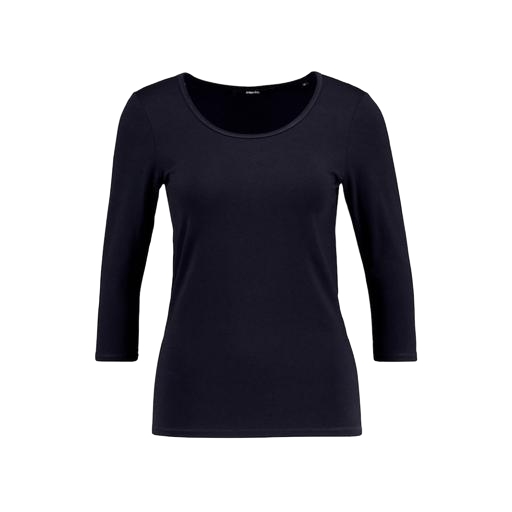
black three-quarter-sleeve scoop-neck t-shirt only macy, black three-quarter-sleeve top only macy, three-quarter sleeved jersey top, white background